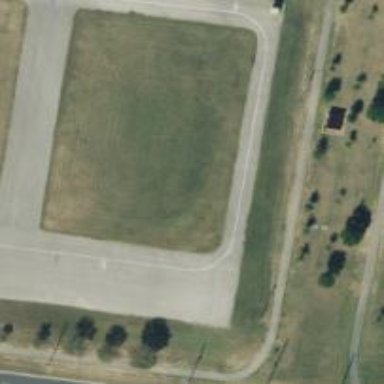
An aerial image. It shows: Image of taxiway at airport.